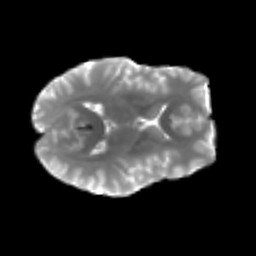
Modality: T2w
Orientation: axial
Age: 26
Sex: female
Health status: ill
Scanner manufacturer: siemens
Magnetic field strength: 3 T
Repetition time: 6.5 s
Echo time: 0.062 s